【题型】选择题　【知识点】立体几何　【难度】easy
如图，\(AB\) 是圆 \(O\) 的直径，点 \(C\) 是圆 \(O\) 上异于 \(A,B\) 的点，\(PO\) 垂直于圆 \(O\) 所在的平面，且 \(PO = OB = 1\)。则三棱锥 \(P-ABC\) 体积的最大值为（\(\quad\)）

\vspace{1em}
\(\text{A.}\ 3\qquad\text{B.}\ \dfrac{1}{2}\qquad\text{C.}\ 2\qquad\text{D.}\ \dfrac{1}{3}\)
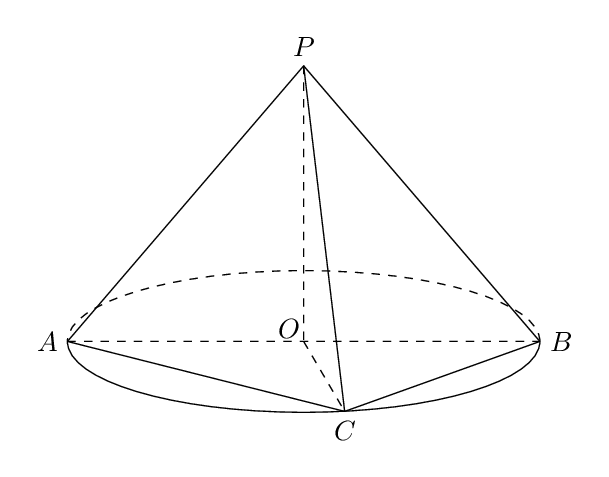
【解答】
\textbf{【答案】} D

\textbf{【分析】} 首先根据勾股定理和基本不等式的性质求出 \(AC \cdot BC\) 的最大值，然后利用三棱锥体积公式求出体积的最大值。

\textbf{【详解】} 依题意，\(AB = 2\)，\(AC \perp BC\)，

则 \(4 = AB^2 = AC^2 + BC^2 \ge 2AC \cdot BC\)，当且仅当 \(AC = BC\) 时取等号，

即当 \(AC = BC = \sqrt{2}\) 时，\((AC \cdot BC)_{\max} = 2\)。

因 \(PO \perp\) 平面 \(ABC\)，则
\[
V_{P-ABC} = \frac{1}{3}S_{\triangle ABC} \cdot PO = \frac{1}{3} \times \frac{1}{2} \times AC \times BC \times 1 \le \frac{1}{6} \times 2 = \frac{1}{3},
\]

所以三棱锥 \(P-ABC\) 体积的最大值是 \(\frac{1}{3}\)。

故选：D。